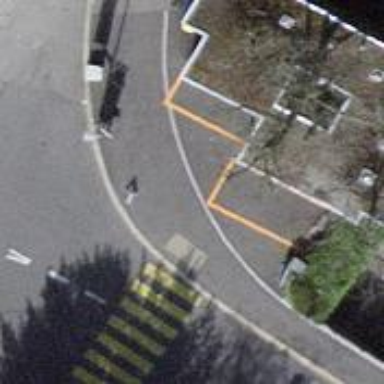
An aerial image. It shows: Asphalt sidewalk along the footway.